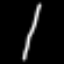
Label: chair